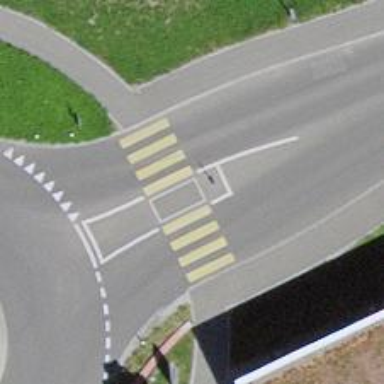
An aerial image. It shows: Uncontrolled crossing with zebra marking and island in the middle.